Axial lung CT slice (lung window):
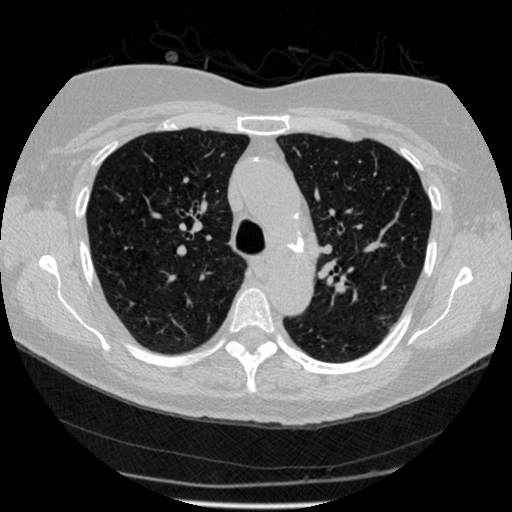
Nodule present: no